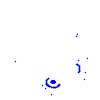
Particle: pion